Question: I have a custom preference, TimePreference, which extends 'DialogPreference'. It has a custom dialog resource, which looks like this

The source is
'''
@Override
protected void onBindDialogView(View v){
super.onBindDialogView(v);
v.findViewById(R.id.butCancel).setOnClickListener(onClickL);
v.findViewById(R.id.butNow).setOnClickListener(onClickL);
v.findViewById(R.id.butOK).setOnClickListener(onClickL);
//....
}
//...
private final View.OnClickListener onClickL = new View.OnClickListener(){
@Override
public void onClick(View v) {
Log.d(lTag, v + " clicked");
switch (v.getId()) {
case R.id.butOK: saveToSP(false);break;
case R.id.butNow: saveToSP(true);
}
try {
getDialog().dismiss(); //may throw null pointer
} catch (Exception e) { Log.w(lTag, "Exc @onClickL", e); }
}
};
//...
'''
I found a bug where, if you clicked the same preference really fast (at the preference screen) two dialogs would open. You could close the first one but, when you would try to close the second, the app would crash. It was a NullPointerException, so I enclosed it in a try-catch block. Now, the exception is caught, but the buttons do not close the dialog. Notice that, by clicking , it close.
How can I close the second dialog ? Note, I want the API level below 10.
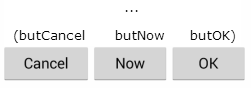
Answer: Okay, I found a soultion. I have a static boolean, which shows if there is an open dialog.
'''
private static boolean isAnyDialogOpen = false;
'''
Turned out that even this was problematic, but the solution was easier
'''
@Override
protected void onClick() {
if (isAnyDialogOpen)
Log.i(lTag, "there is a dialog already");
else {
isAnyDialogOpen = true;
super.onClick();
}
}
@Override
public void onDismiss(DialogInterface dialog) {
Log.d(lTag, "dismiss, dialog= "+dialog);
isAnyDialogOpen = false;
if (dialog != null) super.onDismiss(dialog);
}
'''